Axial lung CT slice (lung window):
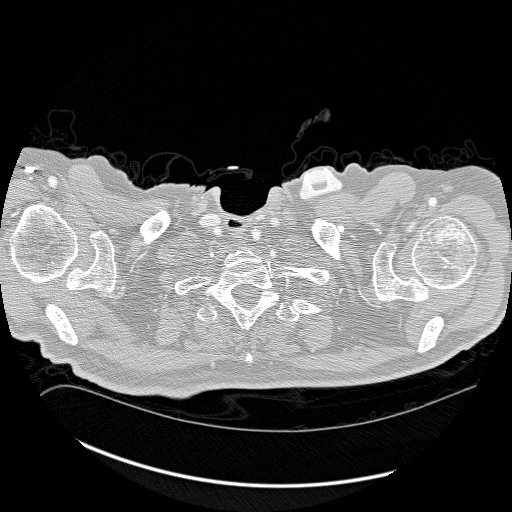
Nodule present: no